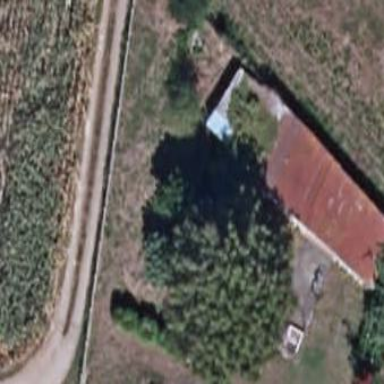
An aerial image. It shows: Shed building.